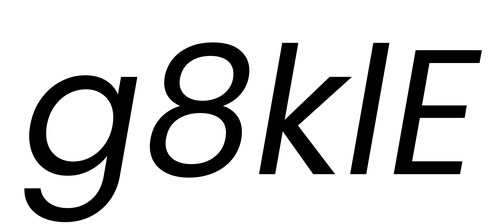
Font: Poppins-Italic